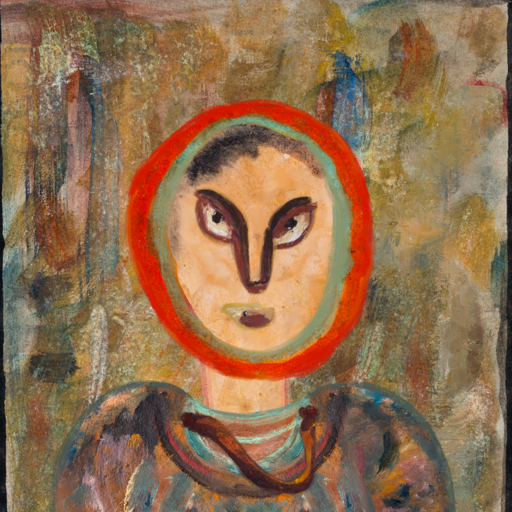
Background: Pipe, Head And Neck Front: Childish, Face Front: After_Raid, Bust: Boggyland, Hair Front: Sisters, Head Accessory: Blank, Second Necklace: Comrade, Necklace: Blank, Baby: Blank